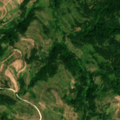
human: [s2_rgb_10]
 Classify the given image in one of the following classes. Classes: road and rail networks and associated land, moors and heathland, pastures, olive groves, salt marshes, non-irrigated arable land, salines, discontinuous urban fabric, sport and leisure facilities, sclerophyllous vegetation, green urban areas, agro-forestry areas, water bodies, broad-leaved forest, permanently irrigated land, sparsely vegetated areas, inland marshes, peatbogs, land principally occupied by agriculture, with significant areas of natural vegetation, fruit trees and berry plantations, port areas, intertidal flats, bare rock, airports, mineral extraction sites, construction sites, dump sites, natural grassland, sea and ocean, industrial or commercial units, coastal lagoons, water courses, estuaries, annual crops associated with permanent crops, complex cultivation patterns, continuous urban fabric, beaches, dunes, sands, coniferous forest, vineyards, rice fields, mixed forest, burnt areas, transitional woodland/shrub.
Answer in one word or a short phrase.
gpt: pastures, complex cultivation patterns, broad-leaved forest